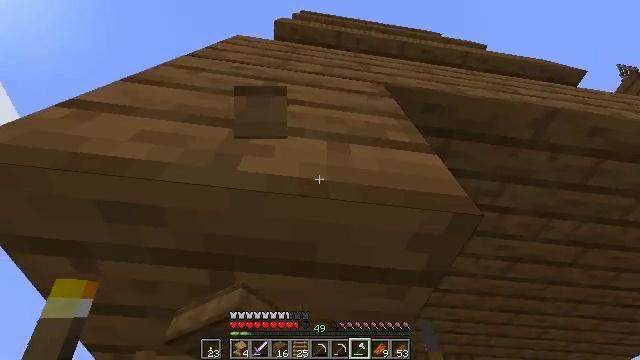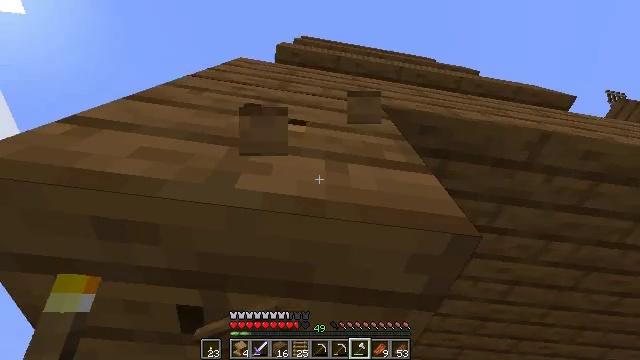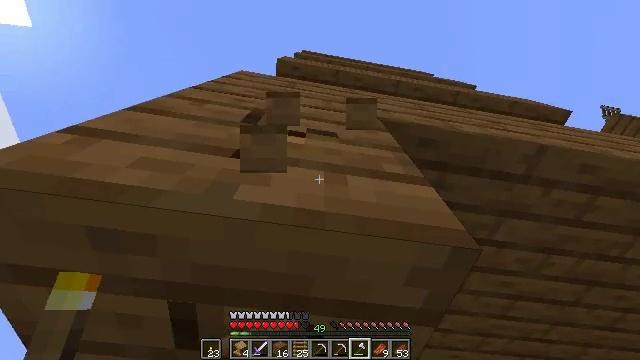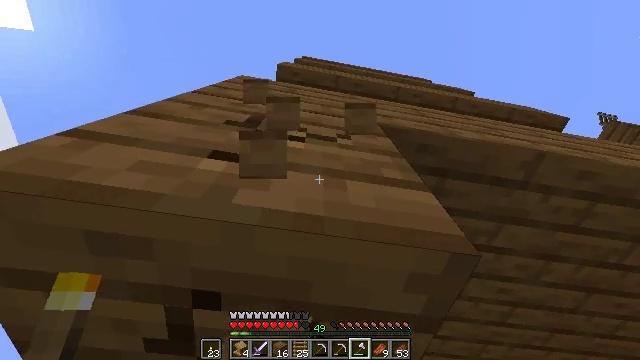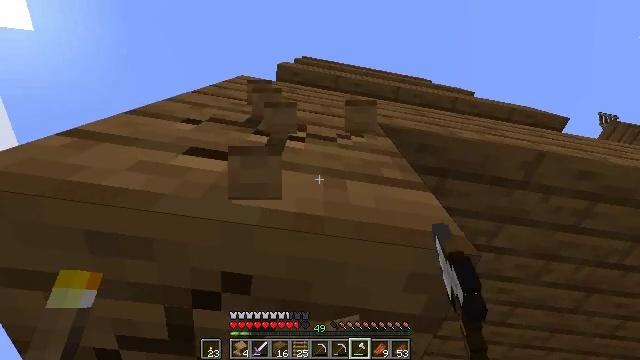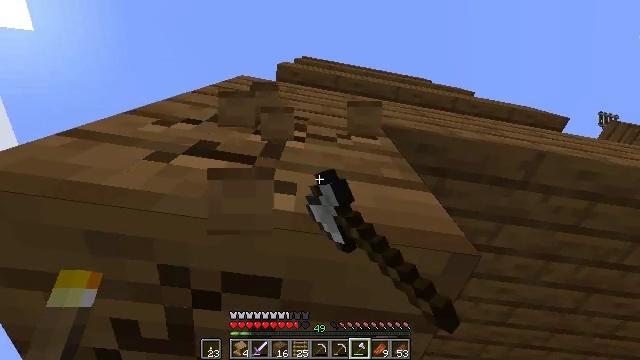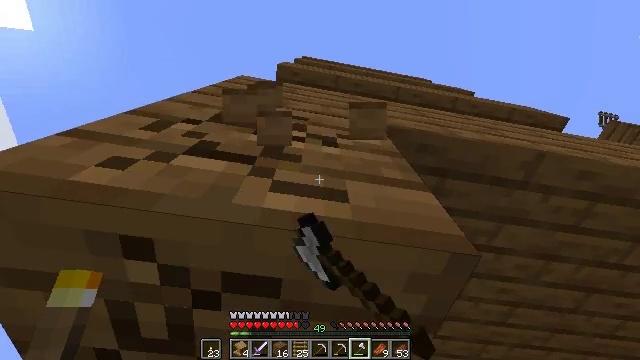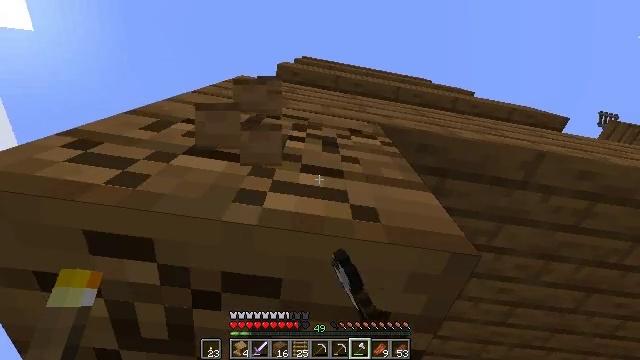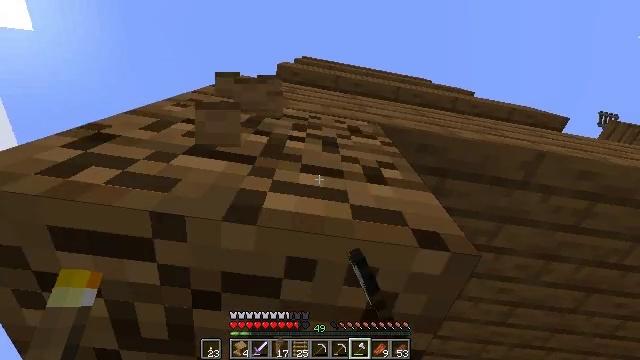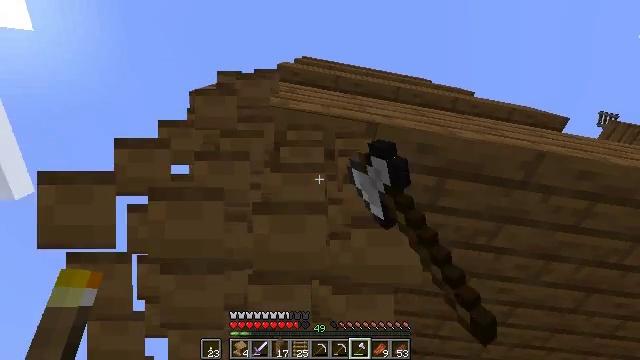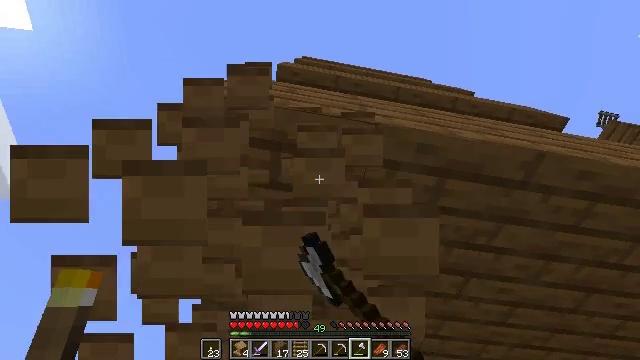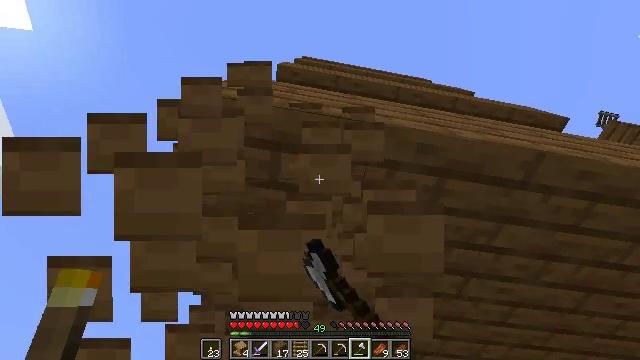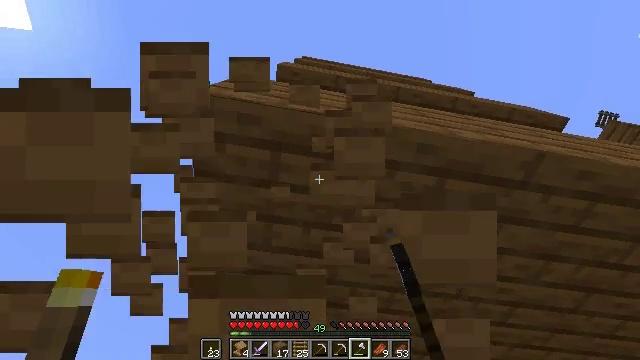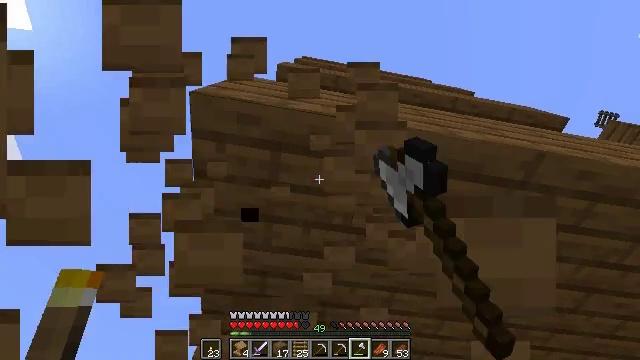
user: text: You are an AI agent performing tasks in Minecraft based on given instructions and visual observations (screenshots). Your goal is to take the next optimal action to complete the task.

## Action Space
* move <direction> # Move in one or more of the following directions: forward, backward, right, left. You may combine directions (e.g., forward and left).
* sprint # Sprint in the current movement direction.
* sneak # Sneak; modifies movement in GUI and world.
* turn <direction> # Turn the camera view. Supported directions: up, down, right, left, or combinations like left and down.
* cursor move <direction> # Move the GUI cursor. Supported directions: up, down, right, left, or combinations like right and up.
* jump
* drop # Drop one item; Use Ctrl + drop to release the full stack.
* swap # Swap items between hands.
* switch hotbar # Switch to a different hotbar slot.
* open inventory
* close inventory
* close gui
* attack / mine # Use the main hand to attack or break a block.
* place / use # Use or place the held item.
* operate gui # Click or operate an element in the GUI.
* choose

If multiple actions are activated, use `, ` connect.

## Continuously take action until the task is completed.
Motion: motion action
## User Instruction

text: Attack the spruce planks to recycle them.
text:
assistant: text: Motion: turn up, attack / mine
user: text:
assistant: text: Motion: turn up, attack / mine
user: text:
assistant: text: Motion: turn up, attack / mine
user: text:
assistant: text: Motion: attack / mine
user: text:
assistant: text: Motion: attack / mine
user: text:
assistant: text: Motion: attack / mine
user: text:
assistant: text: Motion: attack / mine
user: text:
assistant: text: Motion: attack / mine
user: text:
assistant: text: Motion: attack / mine
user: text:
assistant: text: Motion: attack / mine
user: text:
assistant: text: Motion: attack / mine
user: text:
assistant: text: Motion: attack / mine
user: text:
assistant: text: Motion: attack / mine
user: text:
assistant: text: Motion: attack / mine